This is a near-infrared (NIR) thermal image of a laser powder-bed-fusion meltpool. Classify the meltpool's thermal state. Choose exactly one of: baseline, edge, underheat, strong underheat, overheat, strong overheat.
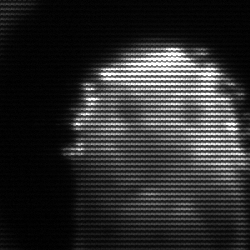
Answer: baseline